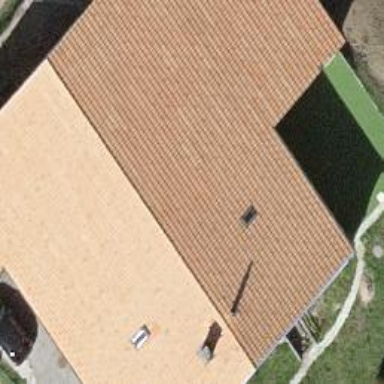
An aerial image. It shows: Simple and straightforward house.